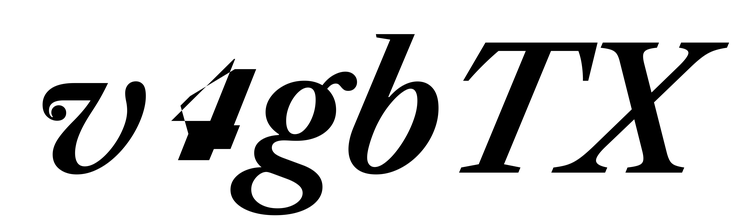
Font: LibreCaslonText-Italic_SemiBold_Italic